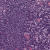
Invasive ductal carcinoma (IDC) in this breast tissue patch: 0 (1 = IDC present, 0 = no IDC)